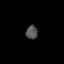
Tissue: lung
Cell type: Epithelial cells
Senescence score: 0.1668
Nuclear area (px): 153
Mean DAPI intensity: 82.065